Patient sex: M
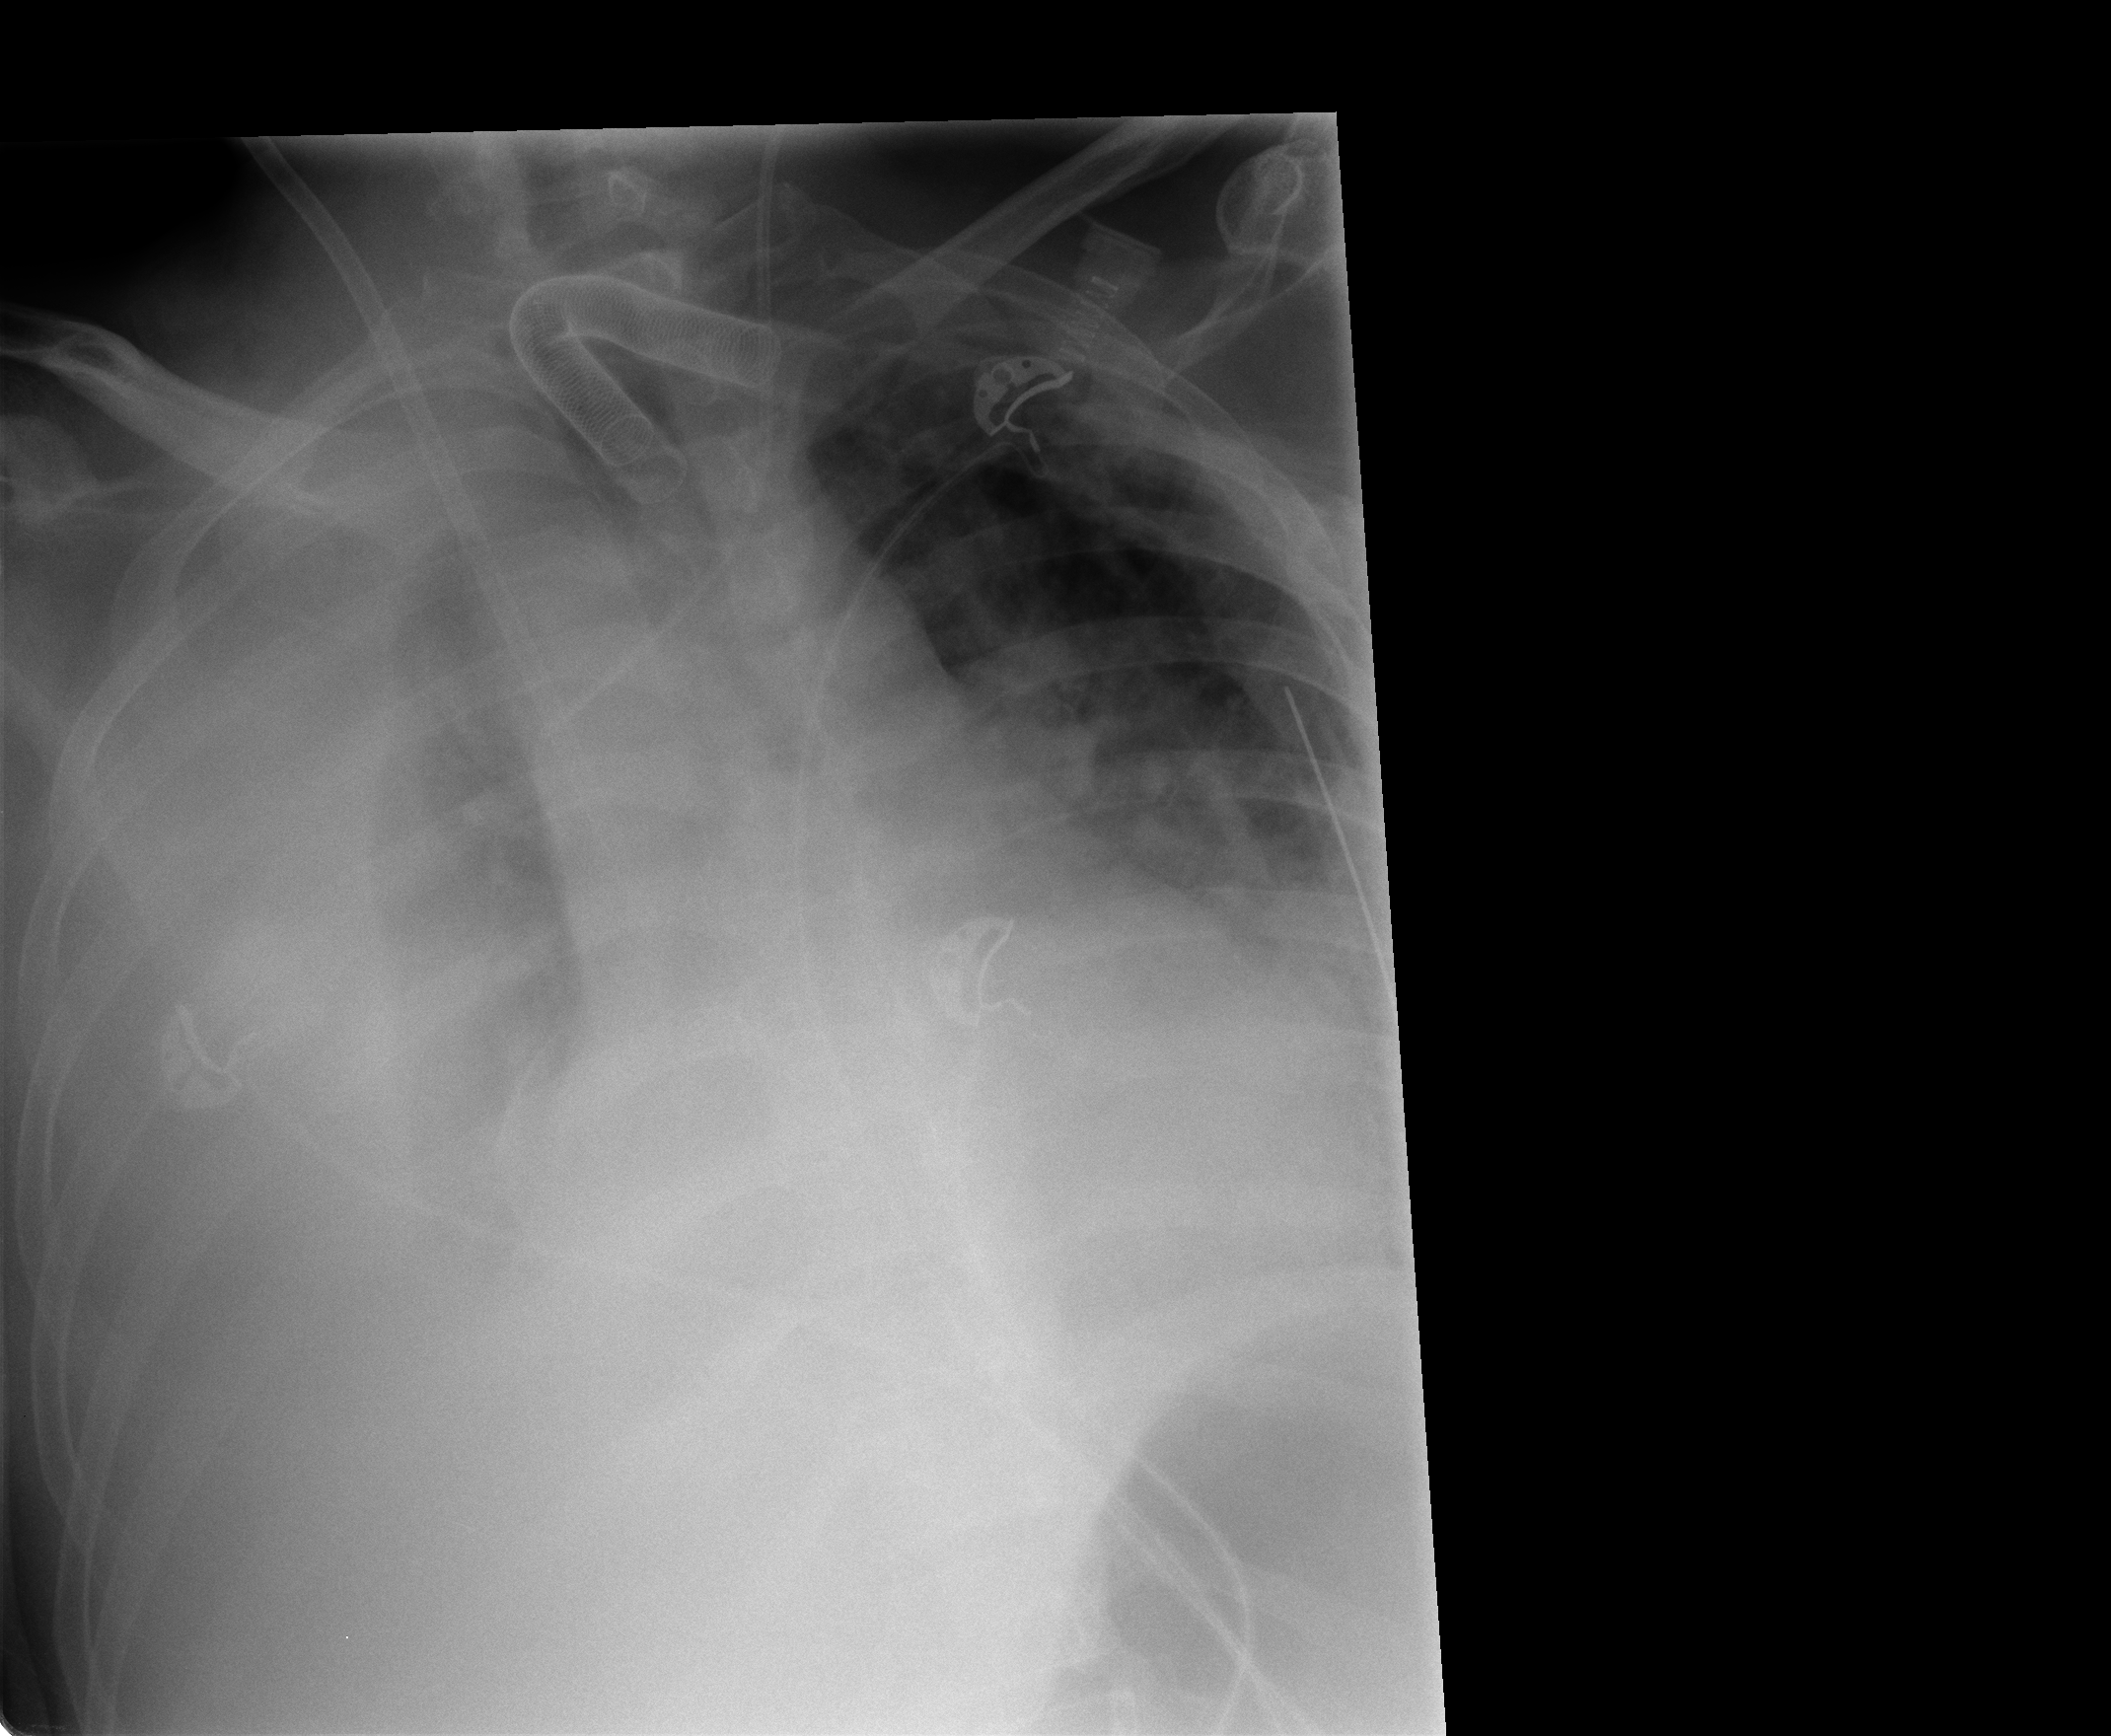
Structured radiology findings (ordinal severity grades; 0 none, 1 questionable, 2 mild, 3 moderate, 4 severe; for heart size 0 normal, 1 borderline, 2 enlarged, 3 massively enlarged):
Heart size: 0
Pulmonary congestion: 0
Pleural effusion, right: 4
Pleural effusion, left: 0
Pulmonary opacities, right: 0
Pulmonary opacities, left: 0
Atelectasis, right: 3
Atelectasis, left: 2